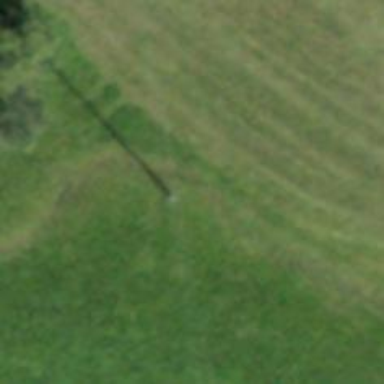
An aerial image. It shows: Minor power line.